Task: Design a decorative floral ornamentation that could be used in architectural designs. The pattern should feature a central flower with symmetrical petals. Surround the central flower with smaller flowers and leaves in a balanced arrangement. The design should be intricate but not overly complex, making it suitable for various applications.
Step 990:
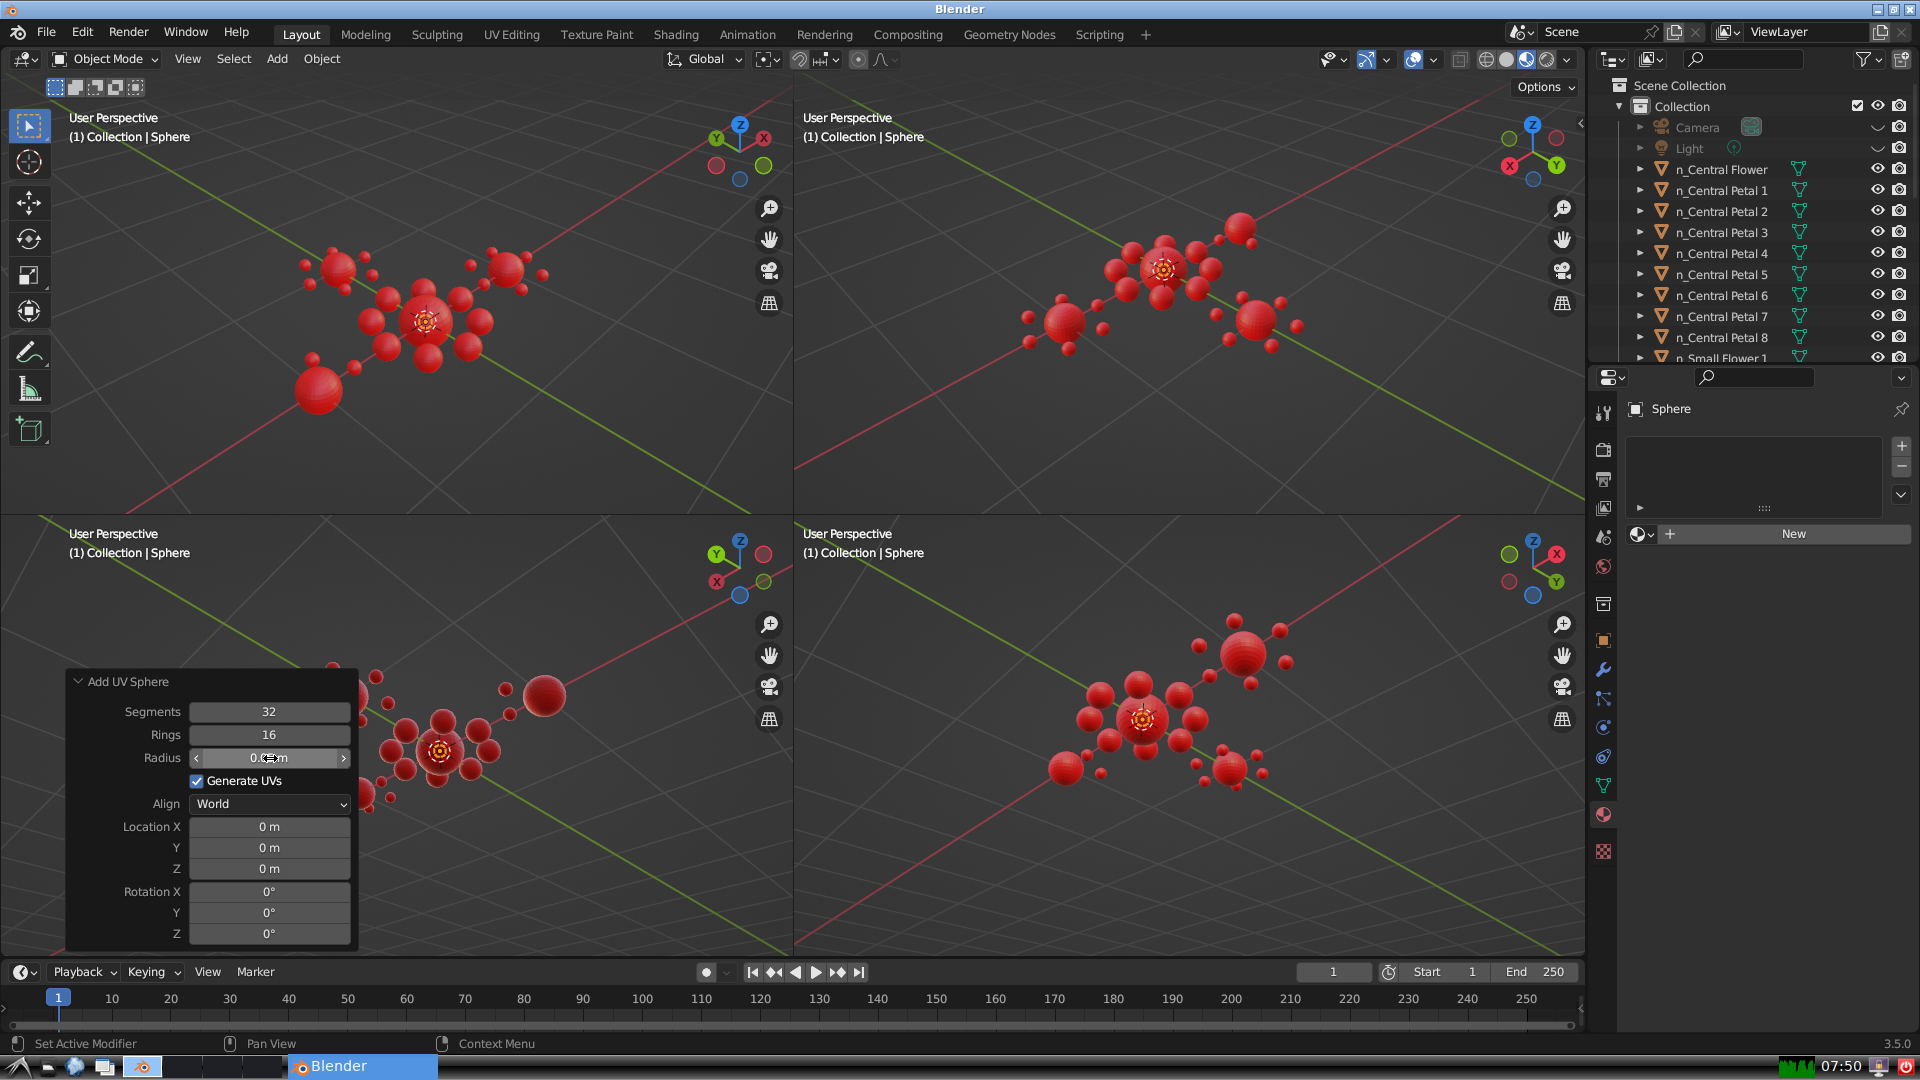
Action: click: no